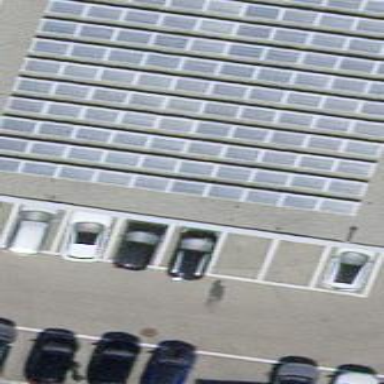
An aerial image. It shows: Solar power generator using photovoltaic method with solar photovoltaic panel types.